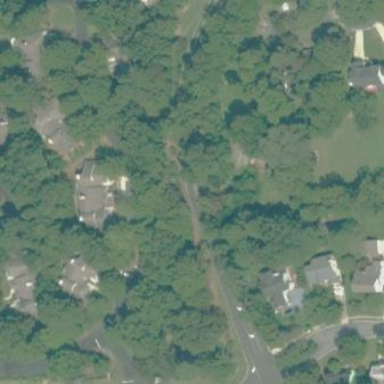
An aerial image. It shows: Deciduous broadleaved woodland.